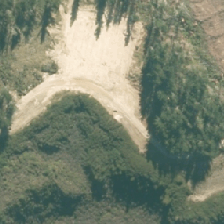
Land cover: low_producing_grassland